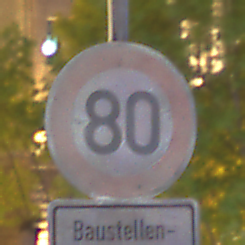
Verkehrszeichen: Geschwindigkeit80
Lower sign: HinweiseAufGefahrenDurchVerbaleAngabe6
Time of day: Night
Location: Outdoor (Urban)
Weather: PartlyCloudy
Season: NotSpecified
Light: Natural